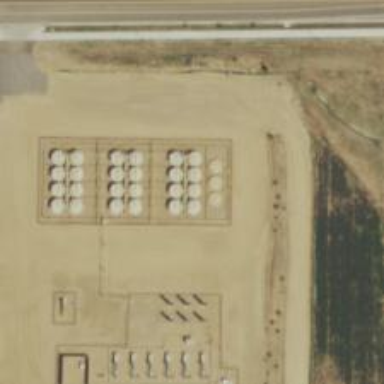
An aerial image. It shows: Storage tank with man-made structure.